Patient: sex M, age 40
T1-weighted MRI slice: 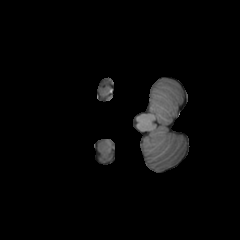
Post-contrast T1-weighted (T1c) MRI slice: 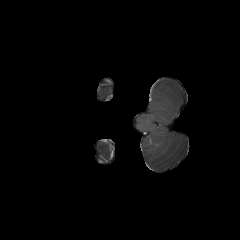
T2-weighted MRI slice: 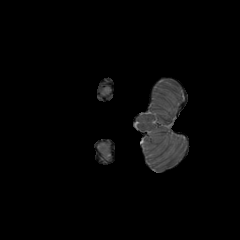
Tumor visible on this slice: yes
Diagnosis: Astrocytoma, IDH-mutant
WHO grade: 3